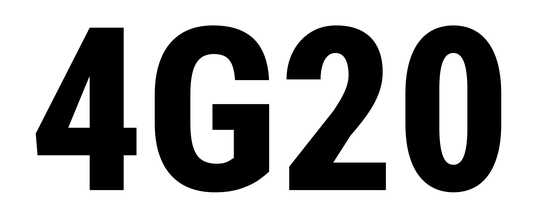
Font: Roboto_Condensed_ExtraBold